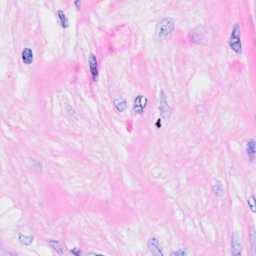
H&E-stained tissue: Breast